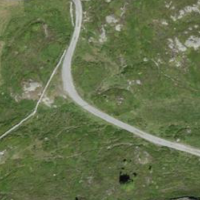
EUNIS habitat code: 26
Species observed at this site:
Rhododendron ferrugineum
Erebia tyndarus
Campanula barbata
Oenanthe oenanthe
Podisma pedestris
Anthus spinoletta
Calluna vulgaris
Saxifraga aizoides
Erebia melampus
Arnica montana